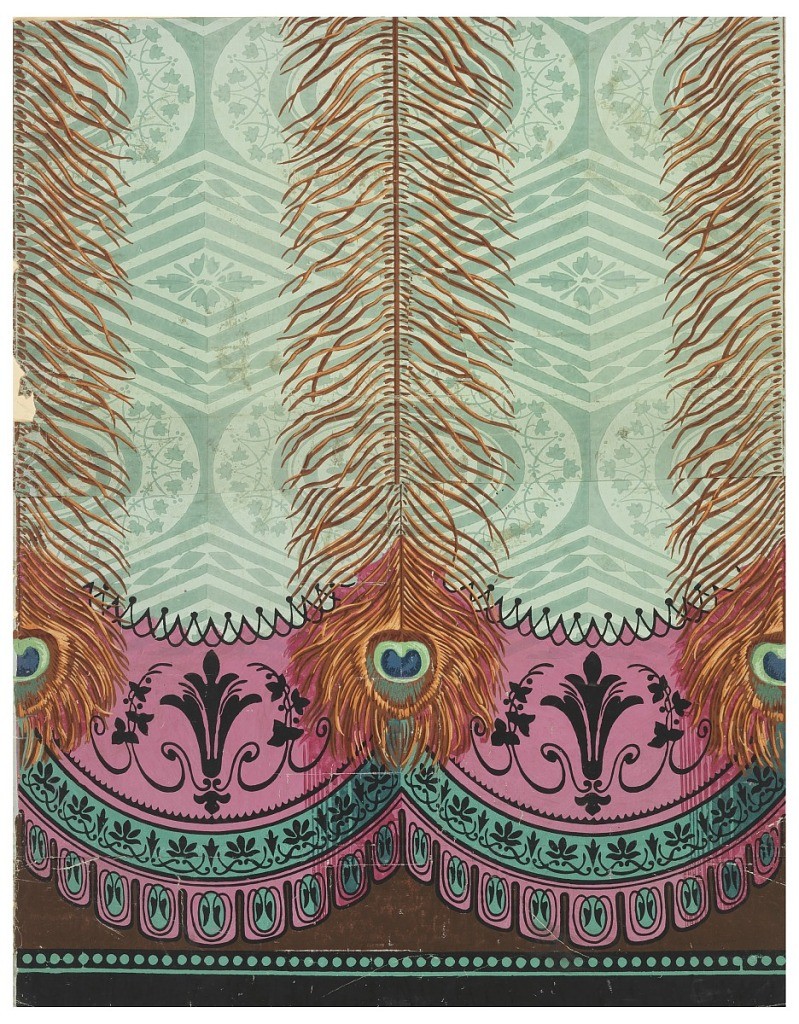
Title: Sidewall
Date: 1810–20
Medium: Block-printed on handmade paper
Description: Large peacock feathers hang down over drapery edged in pink and green. The drapery has green damask design of ovals and diamonds. The edging has black sprigwork and other foliate motifs.